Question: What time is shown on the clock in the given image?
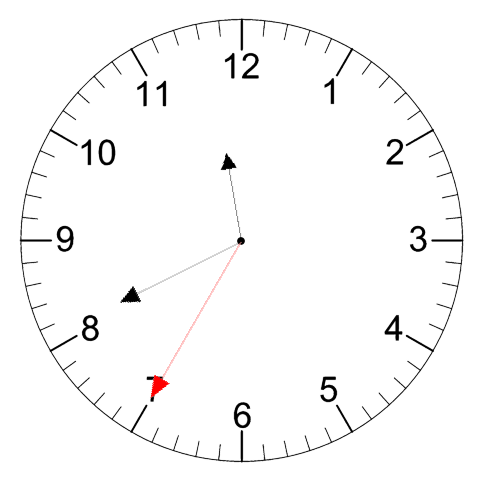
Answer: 11:40:35